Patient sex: F
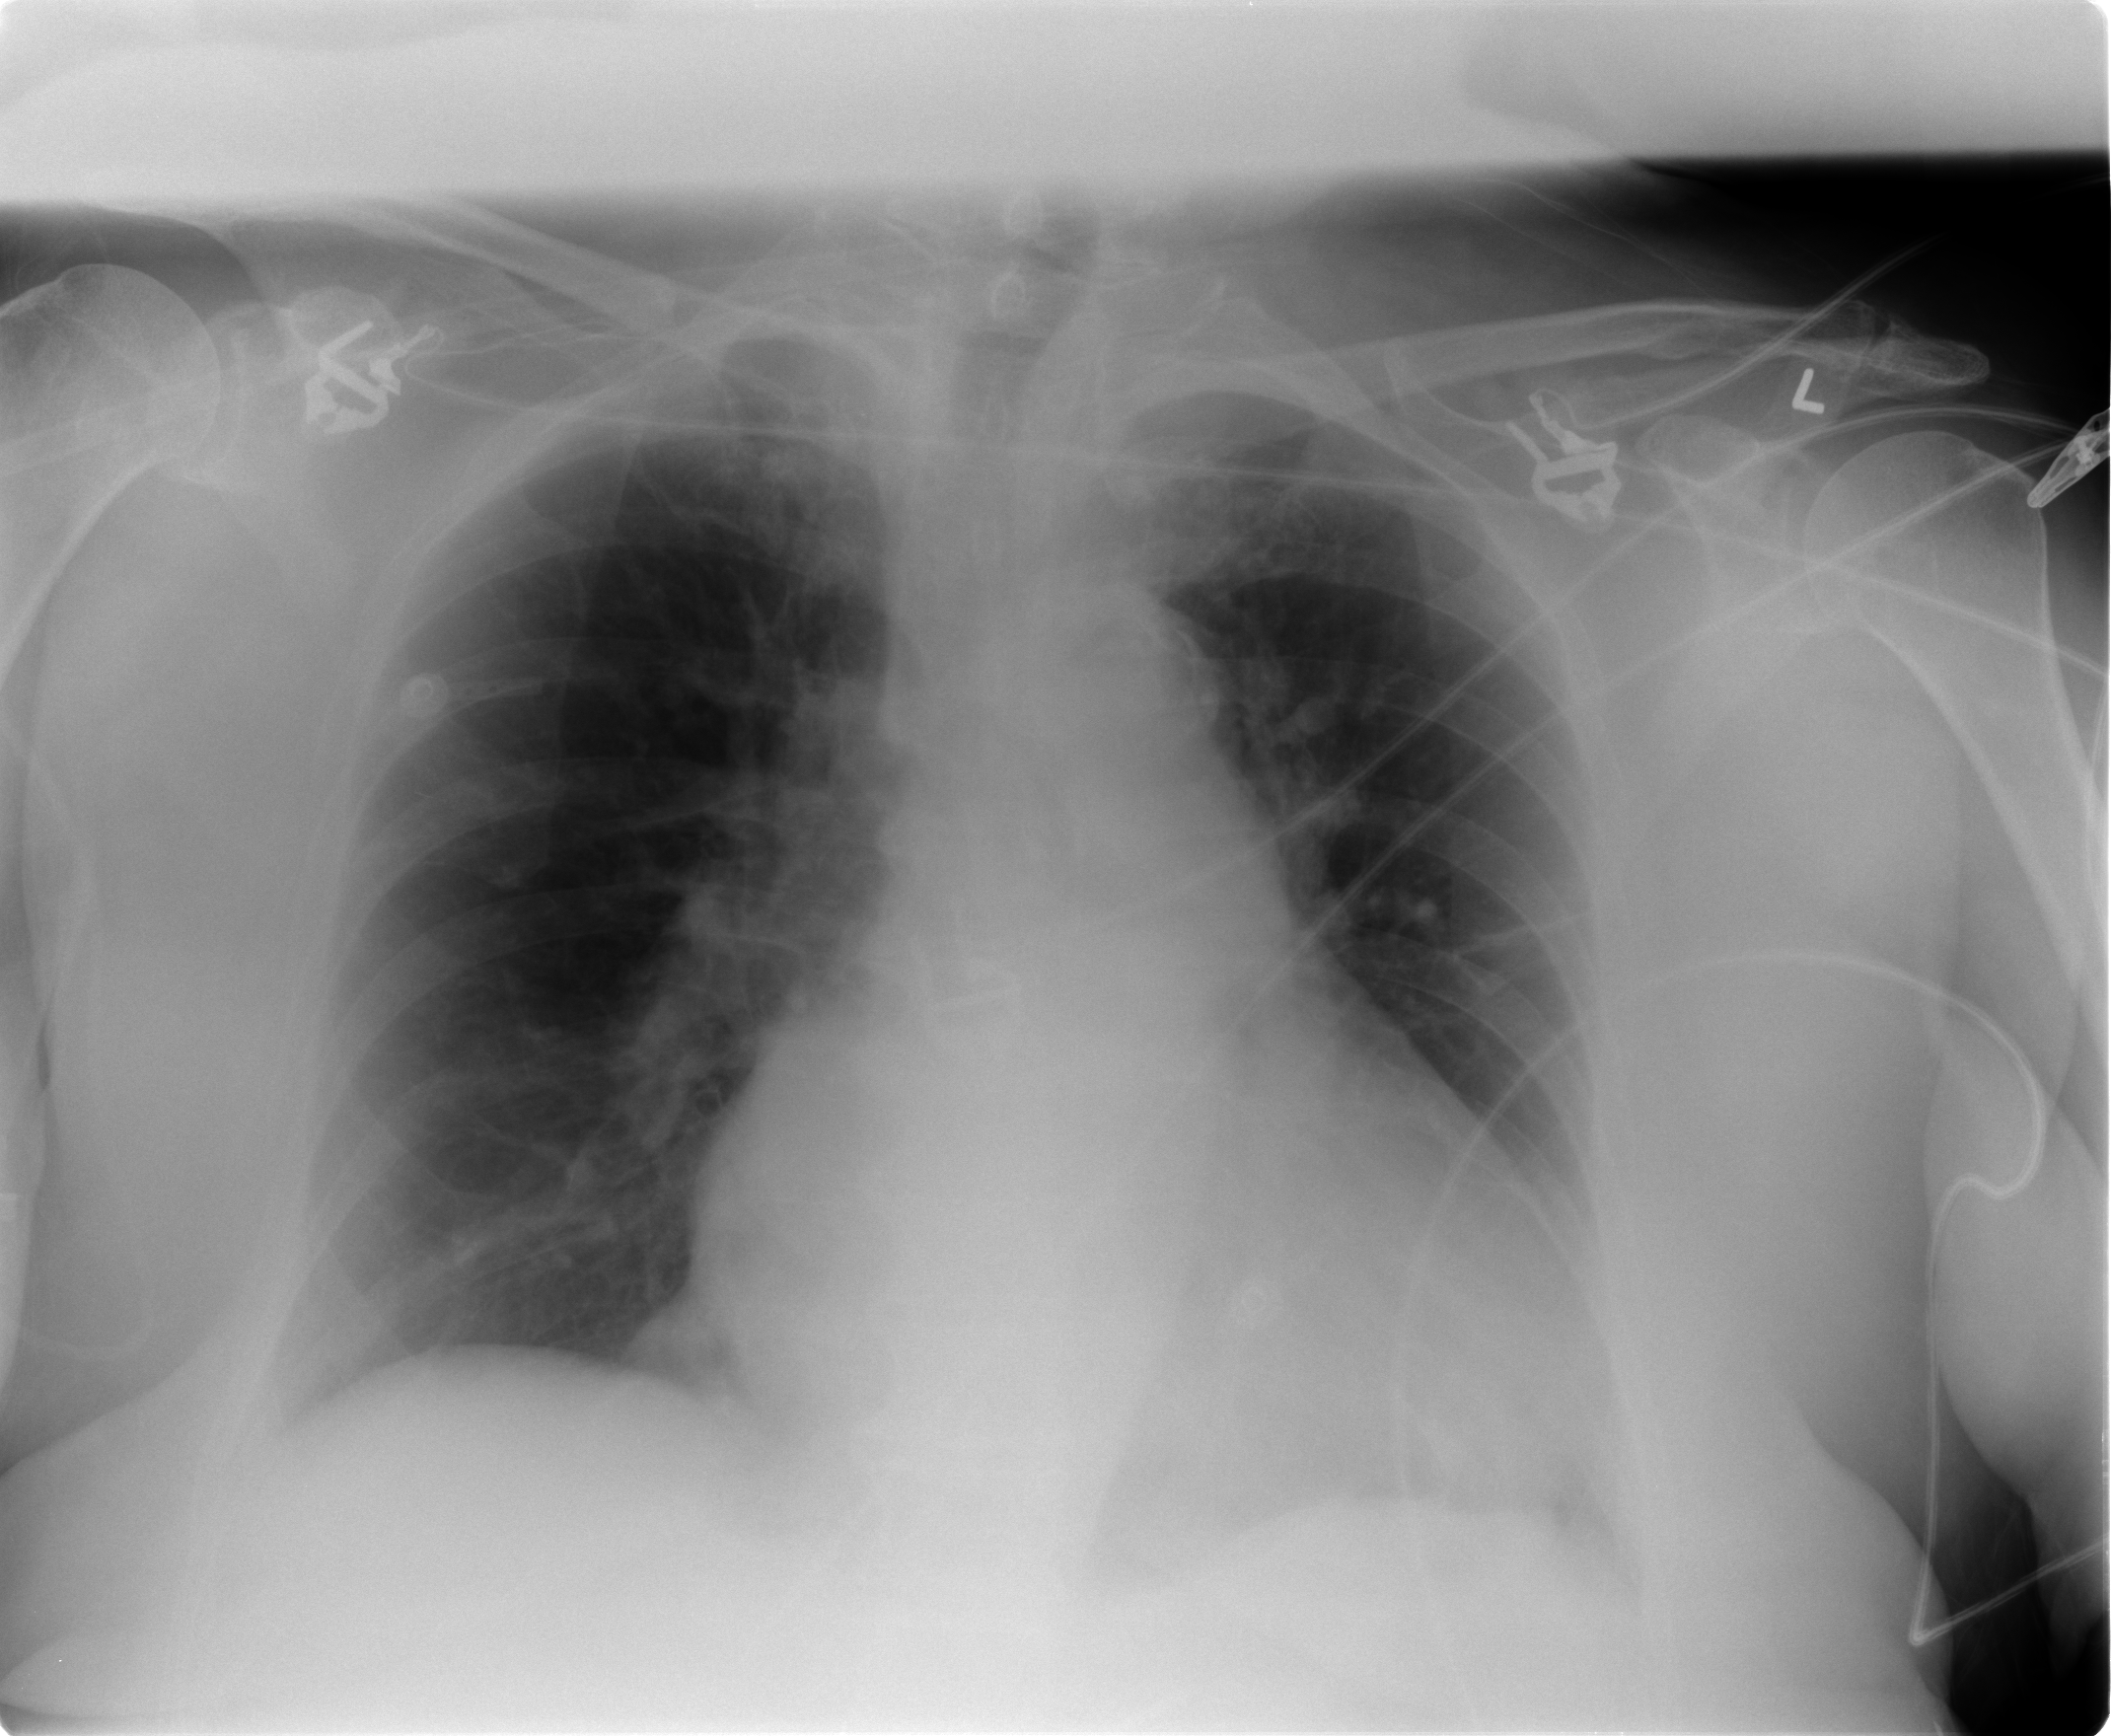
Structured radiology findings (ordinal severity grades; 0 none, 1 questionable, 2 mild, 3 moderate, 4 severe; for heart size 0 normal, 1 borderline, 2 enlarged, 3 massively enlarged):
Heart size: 2
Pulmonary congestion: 0
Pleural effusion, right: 2
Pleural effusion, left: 1
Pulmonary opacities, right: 0
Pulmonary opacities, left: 0
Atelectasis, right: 2
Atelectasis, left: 0